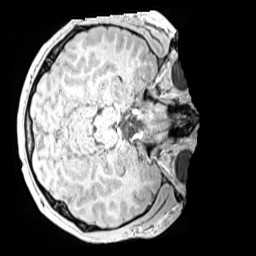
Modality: MP2RAGE
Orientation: axial
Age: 12
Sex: male
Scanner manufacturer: siemens
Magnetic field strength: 3 T
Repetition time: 4 s
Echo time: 0.00299 s